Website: crate-barrel
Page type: customer-info-address
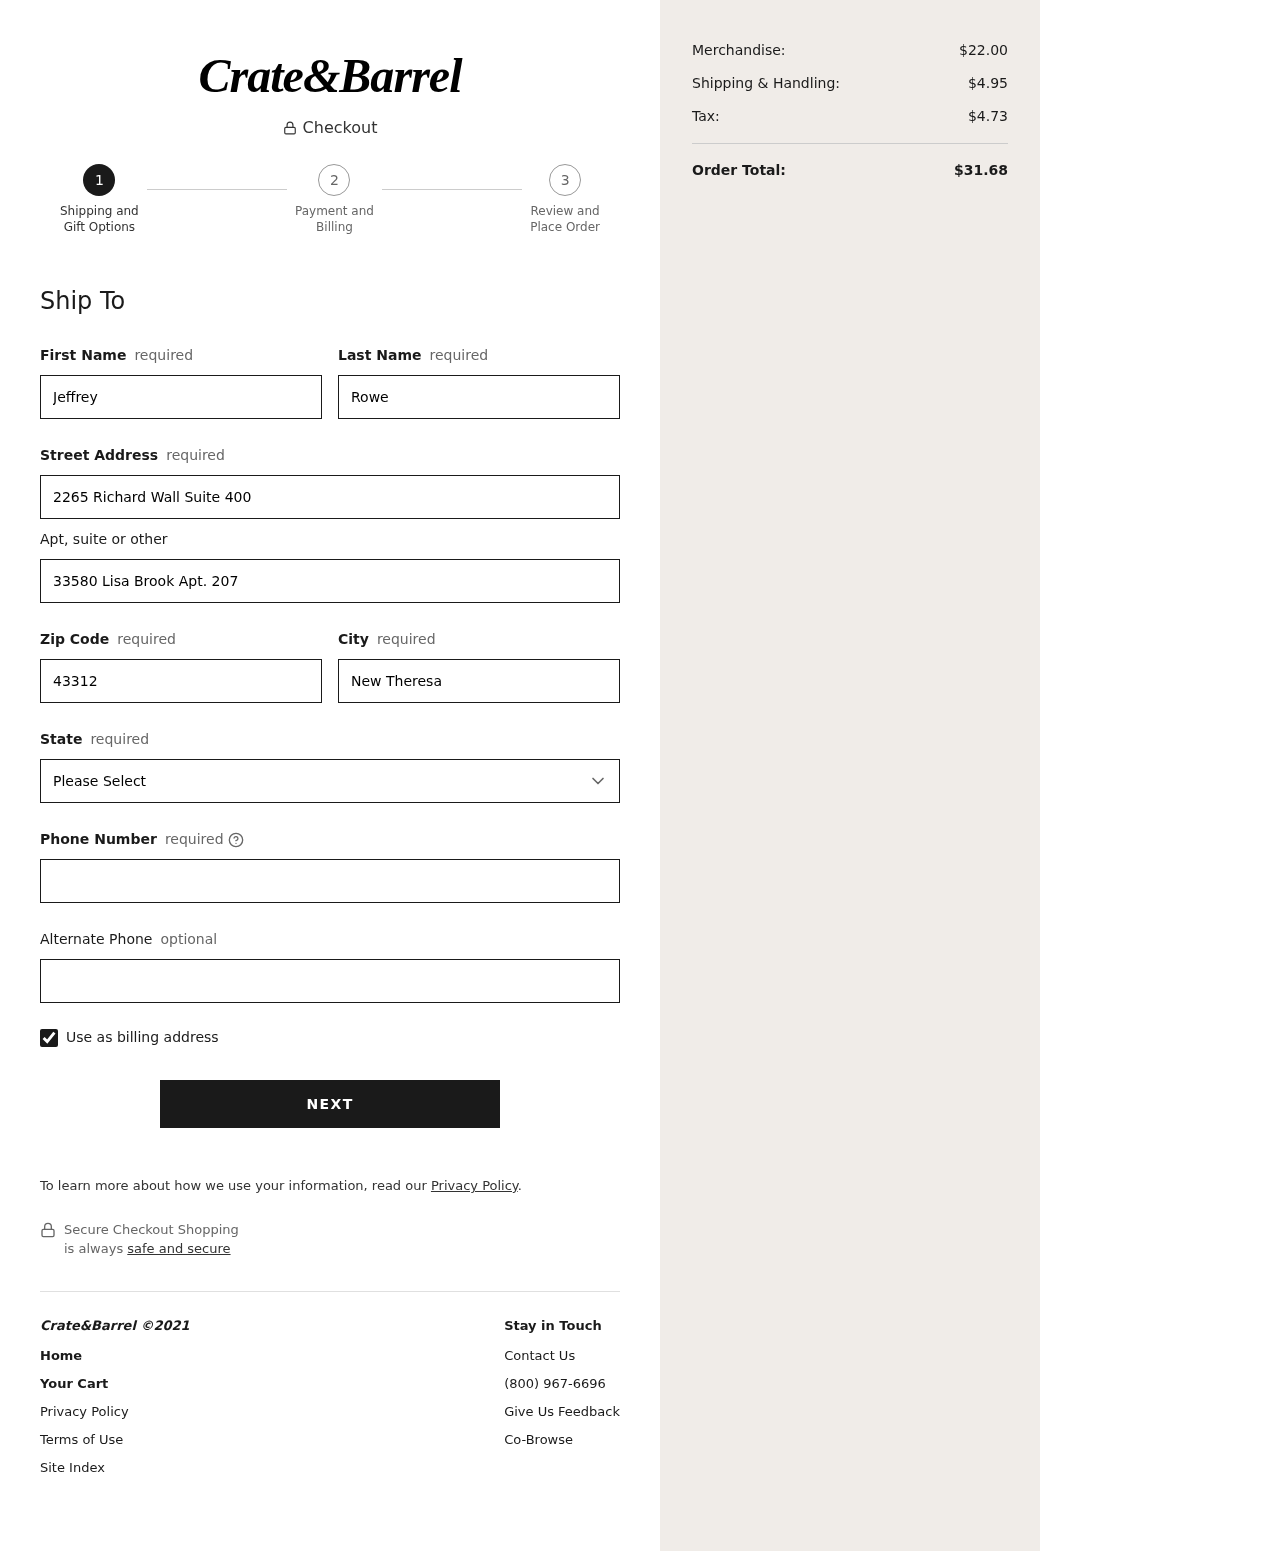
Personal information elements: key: PII_STATE
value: New Jersey
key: PII_FIRSTNAME
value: Jeffrey
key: PII_LASTNAME
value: Rowe
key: PII_STREET
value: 2265 Richard Wall Suite 400
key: PII_STREET2
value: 33580 Lisa Brook Apt. 207
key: PII_POSTCODE
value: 43312
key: PII_CITY
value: New Theresa
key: PII_PHONE
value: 5783898427
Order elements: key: ORDER_SUBTOTAL
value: $22.00
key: ORDER_SHIPPING_COST
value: $4.95
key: ORDER_TAX
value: $4.73
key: ORDER_TOTAL
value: $31.68